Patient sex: M
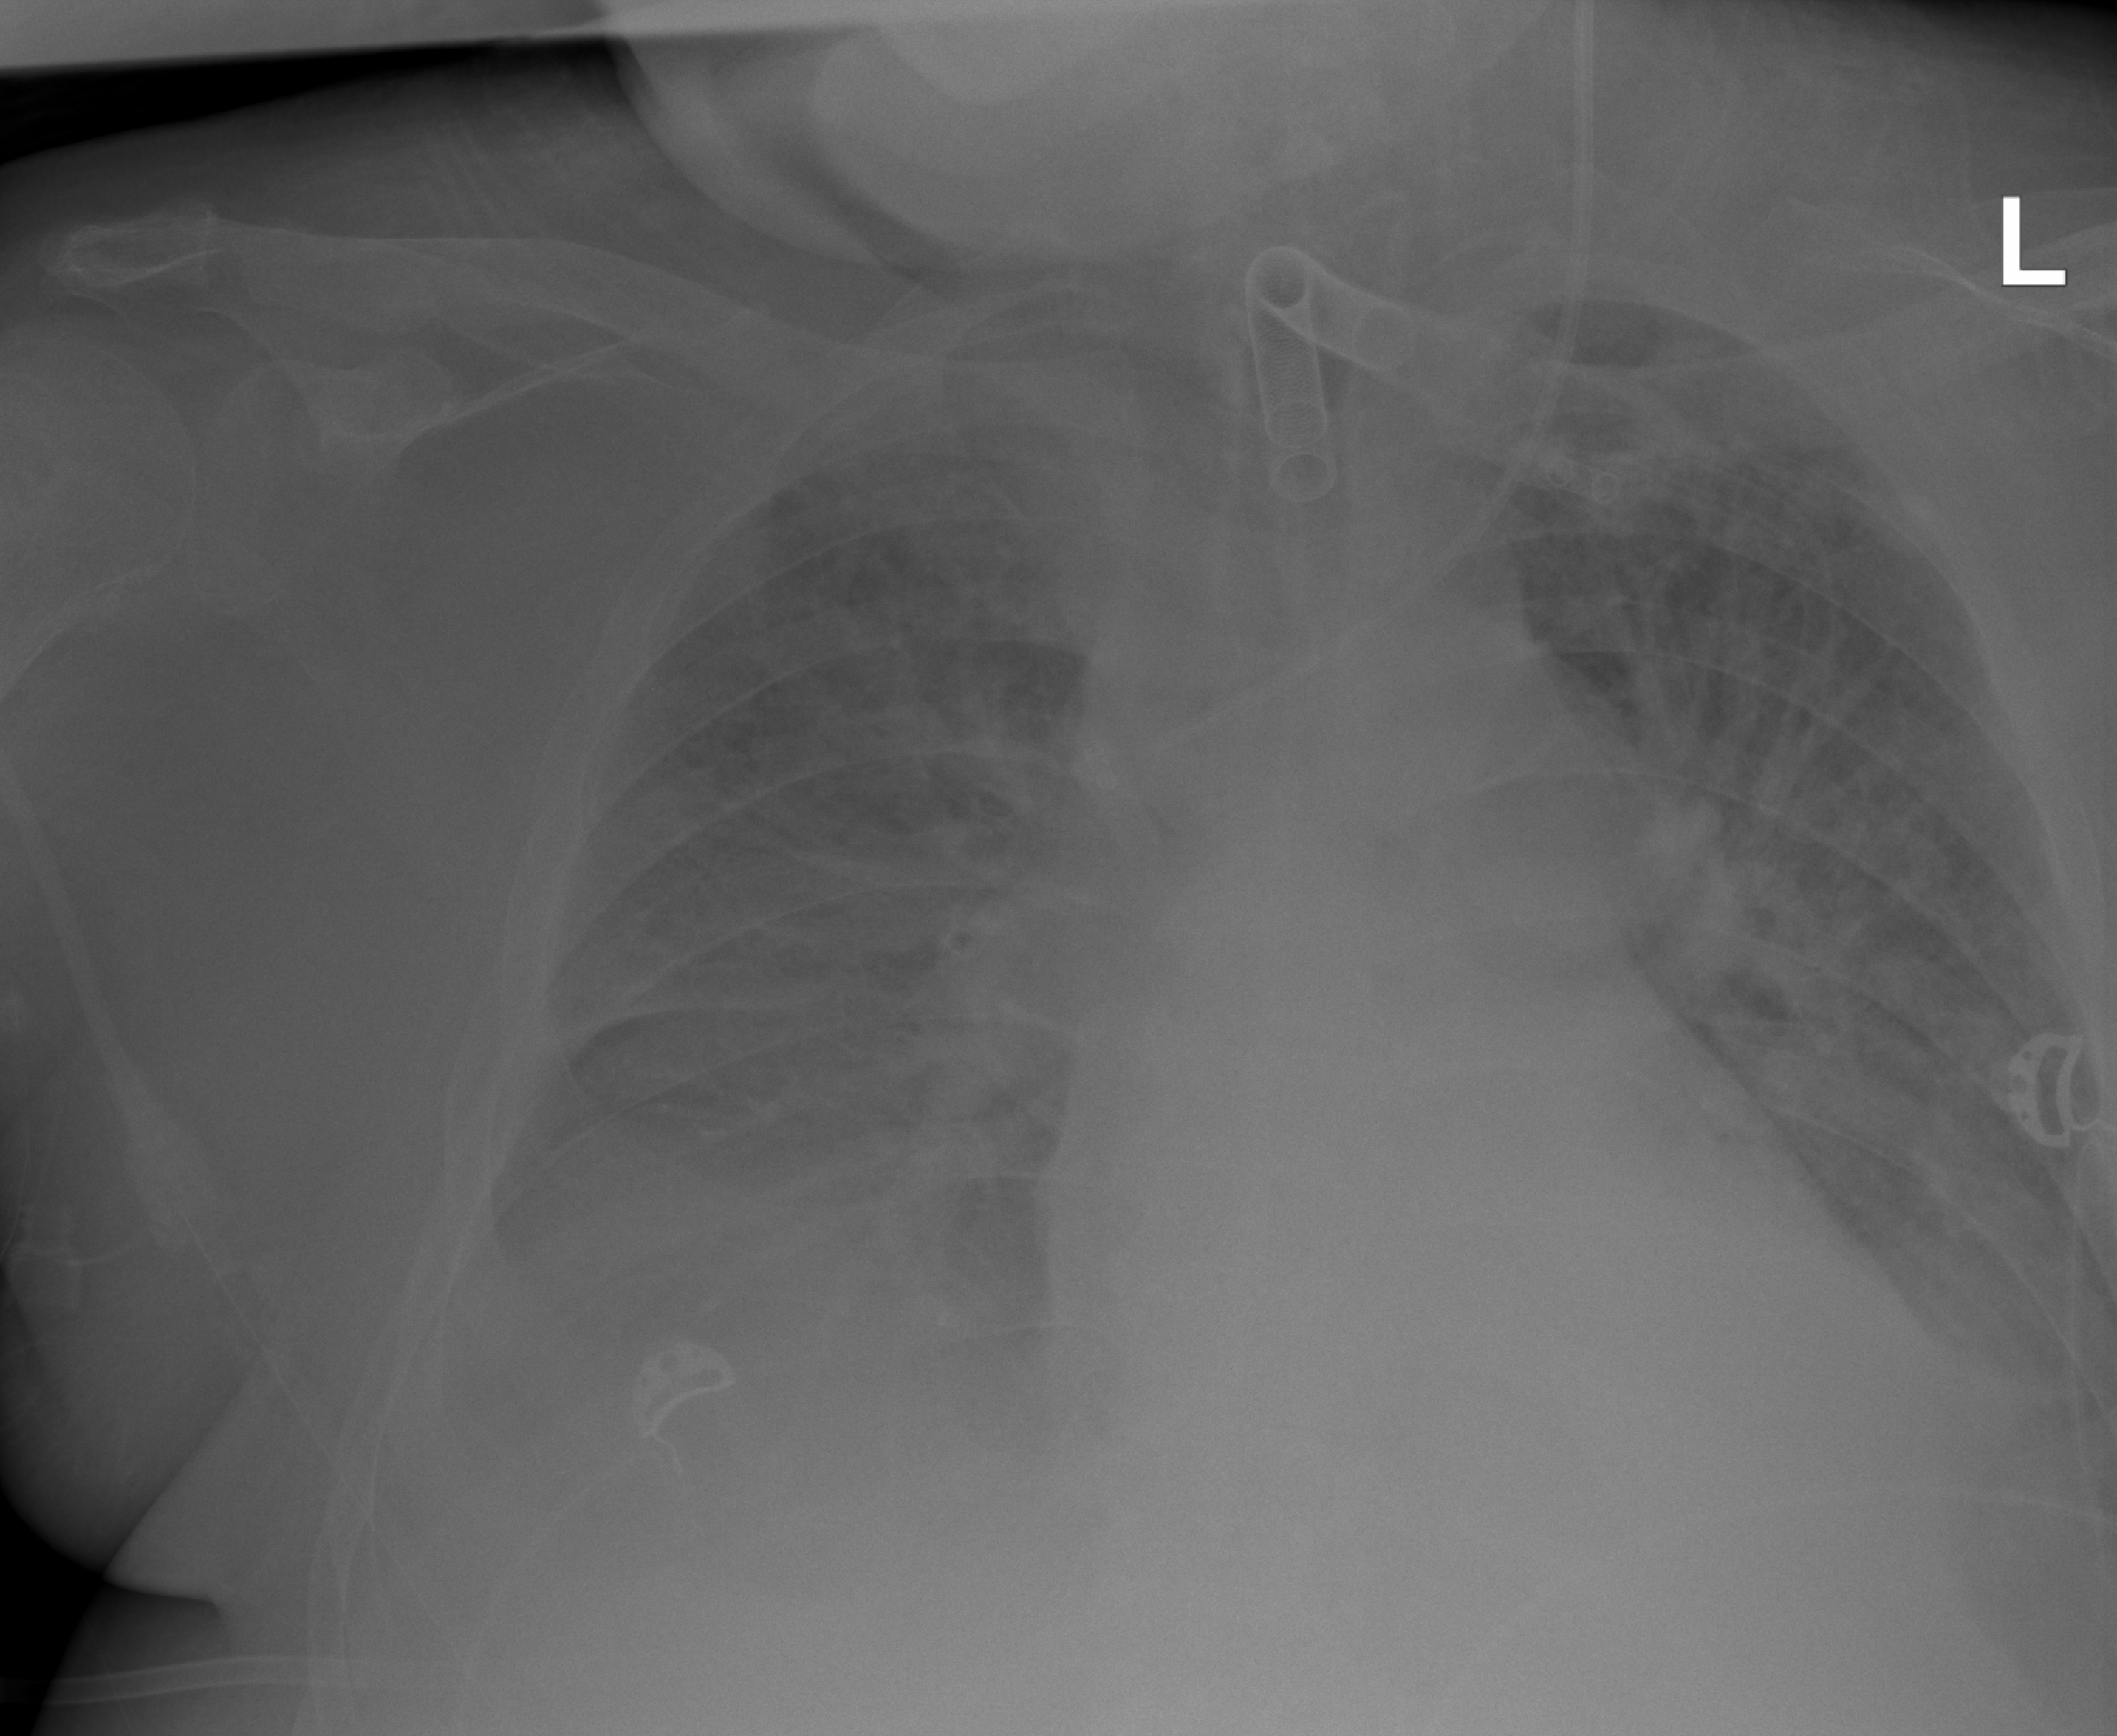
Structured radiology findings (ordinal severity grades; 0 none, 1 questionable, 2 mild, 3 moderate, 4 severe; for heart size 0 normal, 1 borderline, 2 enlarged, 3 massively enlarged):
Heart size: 2
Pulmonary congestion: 2
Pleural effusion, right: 3
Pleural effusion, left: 2
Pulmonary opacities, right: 3
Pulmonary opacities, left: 3
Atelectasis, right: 2
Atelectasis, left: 2